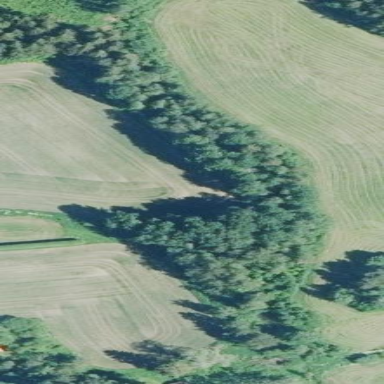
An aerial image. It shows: Serene woodland landscape.